Aerial crown-view tile of a tropical tree (Barro Colorado Island, Panama), acquired 20250715:
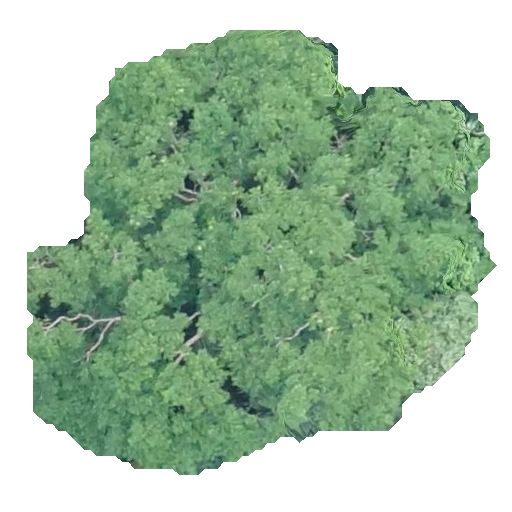
Species: Zanthoxylum ekmanii
GBIF accepted scientific name: Zanthoxylum ekmanii
Crown area: 227.834 m²